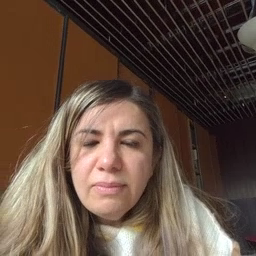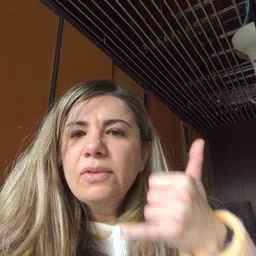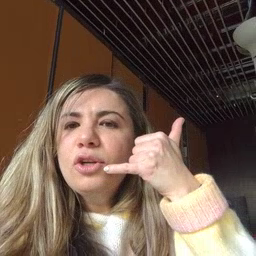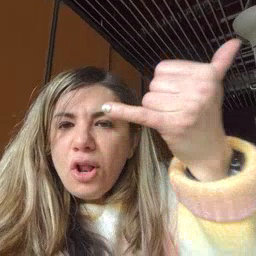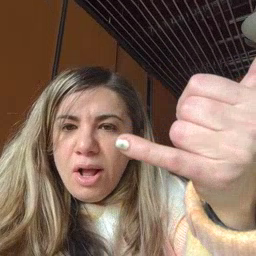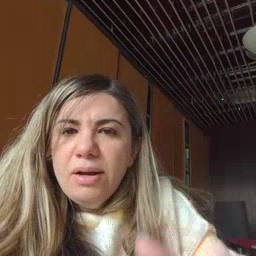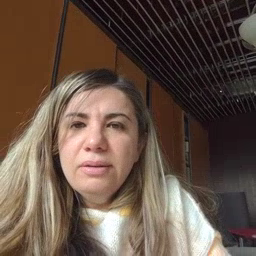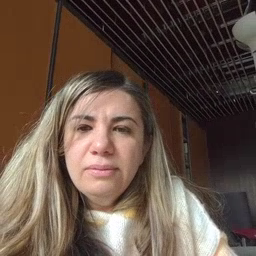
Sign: callonphone